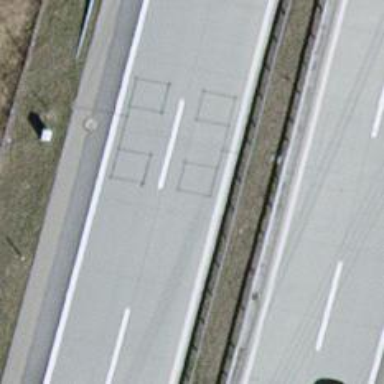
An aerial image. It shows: Asphalt motorway.